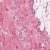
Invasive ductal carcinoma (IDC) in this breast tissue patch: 0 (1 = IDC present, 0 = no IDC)